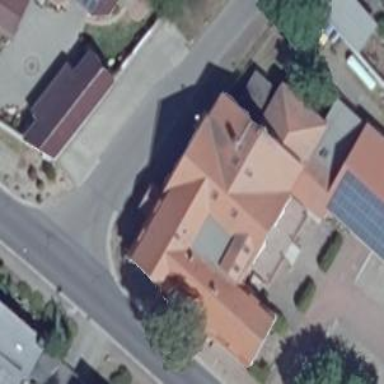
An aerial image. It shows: Restaurant with guest house nearby.